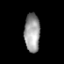
Tissue: prostate
Cell type: T cells
Senescence score: 0.3473
Nuclear area (px): 592
Mean DAPI intensity: 154.797